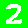
Digit: 2